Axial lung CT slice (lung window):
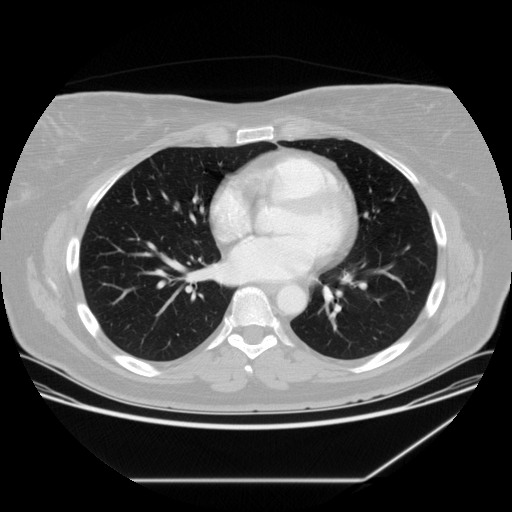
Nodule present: no